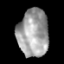
Tissue: lung
Cell type: Epithelial cells
Senescence score: 0.134
Nuclear area (px): 1434
Mean DAPI intensity: 160.856